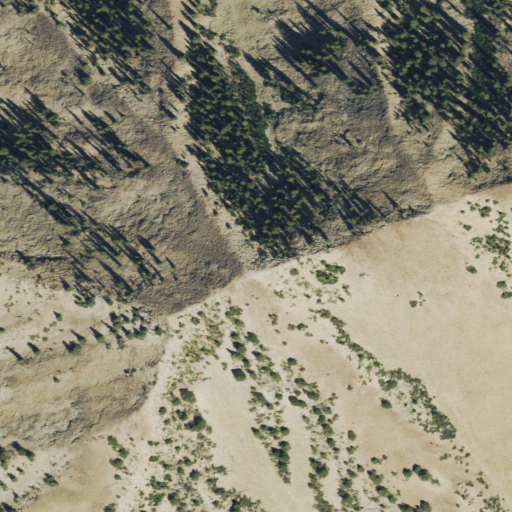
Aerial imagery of mountain in Colorado named Tater Heap containing shrub and evergreen forest